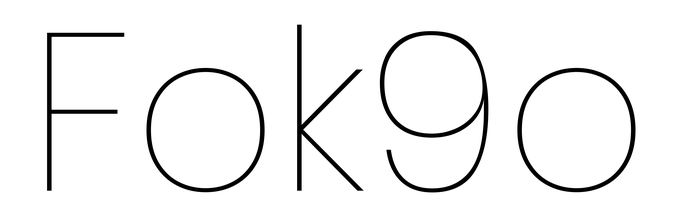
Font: Poppins-Thin